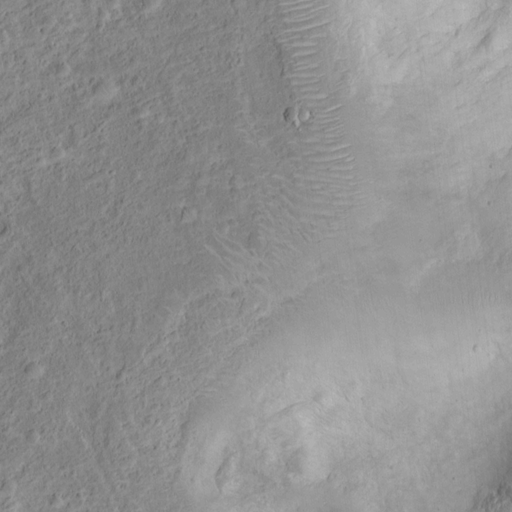
Classes present: Background, Cone